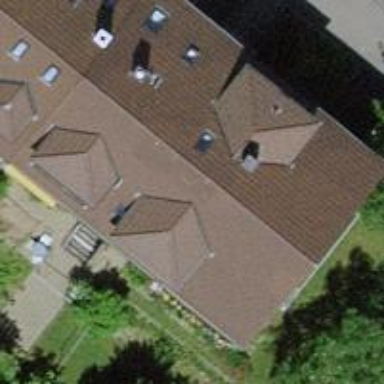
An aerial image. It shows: Apartment building with gabled roof covered in roof tiles oriented along its length.